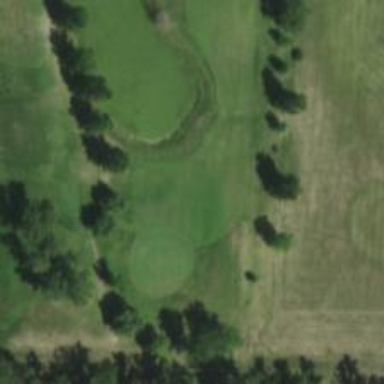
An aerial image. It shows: Golf hole.